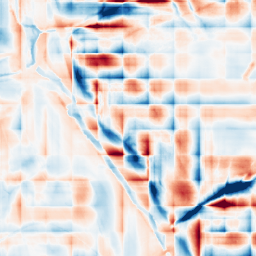
Category: wavelet
Decomposition family: wavelet_dwt
Decomposition parameters: wavelet: db2
level: 5
Upsampling method: sinc_hamming
Upsampling parameters: scale: 2
kernel_size: 4
Upsampling scale: 2